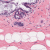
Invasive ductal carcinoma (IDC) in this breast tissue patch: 0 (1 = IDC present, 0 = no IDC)